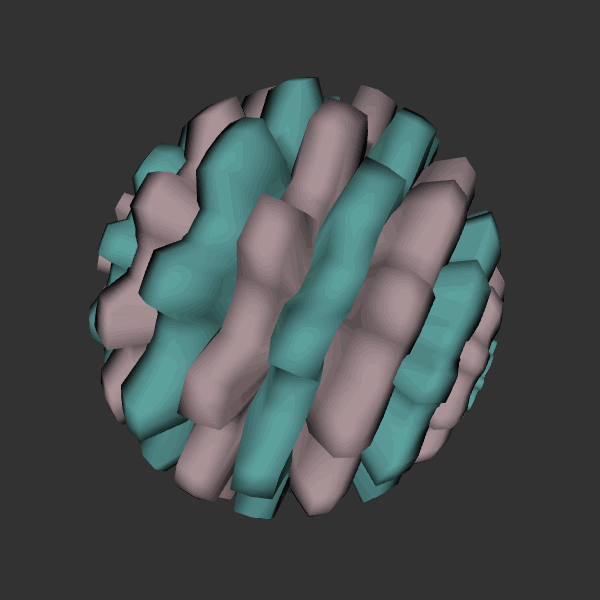
Background: dark